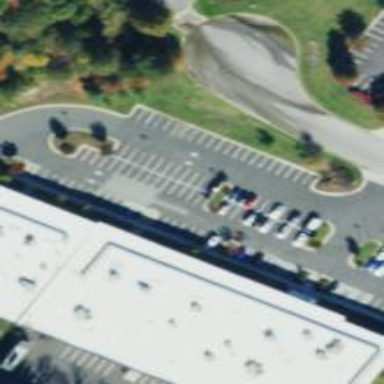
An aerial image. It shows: Office building.